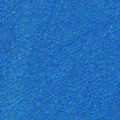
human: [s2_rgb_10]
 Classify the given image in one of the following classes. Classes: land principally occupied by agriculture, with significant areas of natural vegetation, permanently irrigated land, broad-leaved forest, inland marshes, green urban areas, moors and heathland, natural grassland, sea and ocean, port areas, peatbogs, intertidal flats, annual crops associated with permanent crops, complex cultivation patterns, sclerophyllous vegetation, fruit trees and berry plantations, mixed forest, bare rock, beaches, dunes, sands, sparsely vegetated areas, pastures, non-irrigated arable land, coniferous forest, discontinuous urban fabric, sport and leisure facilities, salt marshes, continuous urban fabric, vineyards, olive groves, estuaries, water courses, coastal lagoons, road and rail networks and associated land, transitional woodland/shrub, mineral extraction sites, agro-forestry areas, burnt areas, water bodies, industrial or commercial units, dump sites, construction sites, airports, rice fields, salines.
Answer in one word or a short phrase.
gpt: sea and ocean